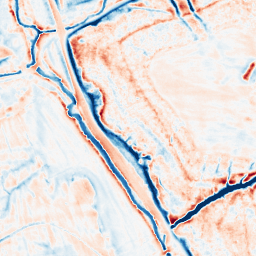
Category: multiscale
Decomposition family: dog_multiscale
Decomposition parameters: sigma_ratio: 2
n_scales: 3
base_sigma: 0.5
Upsampling method: bicubic_16x
Upsampling parameters: scale: 16
Upsampling scale: 16